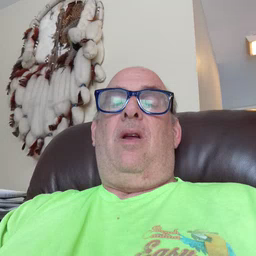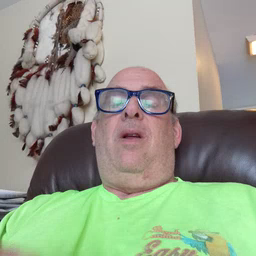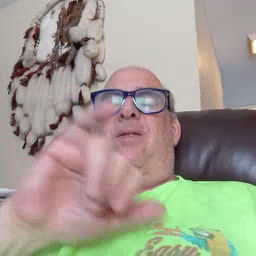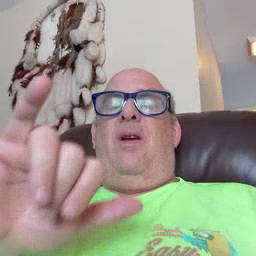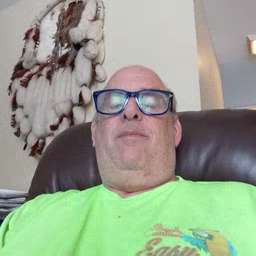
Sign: same